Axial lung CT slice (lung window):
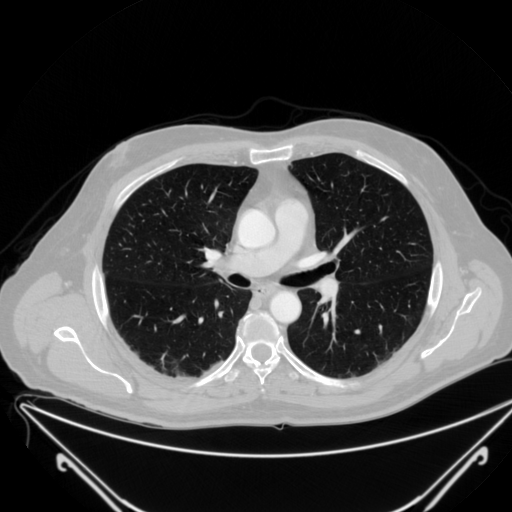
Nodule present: no